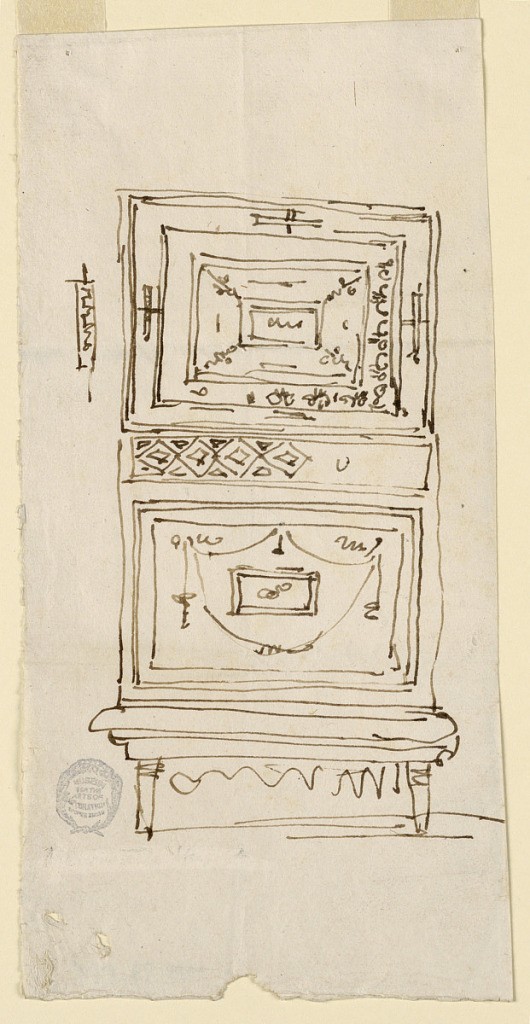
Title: Cabinet
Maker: Giuseppe Barberi, Italian, 1746–1809
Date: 1800–1825
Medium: Pen and brown ink on off-white laid paper
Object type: Drawing
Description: Elevation of a cabinet with roughly-sketched inlaid work. Two drop doors are seperated by a drawer with a lozenge band.